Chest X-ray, AP view. Patient: 56 years old, sex M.
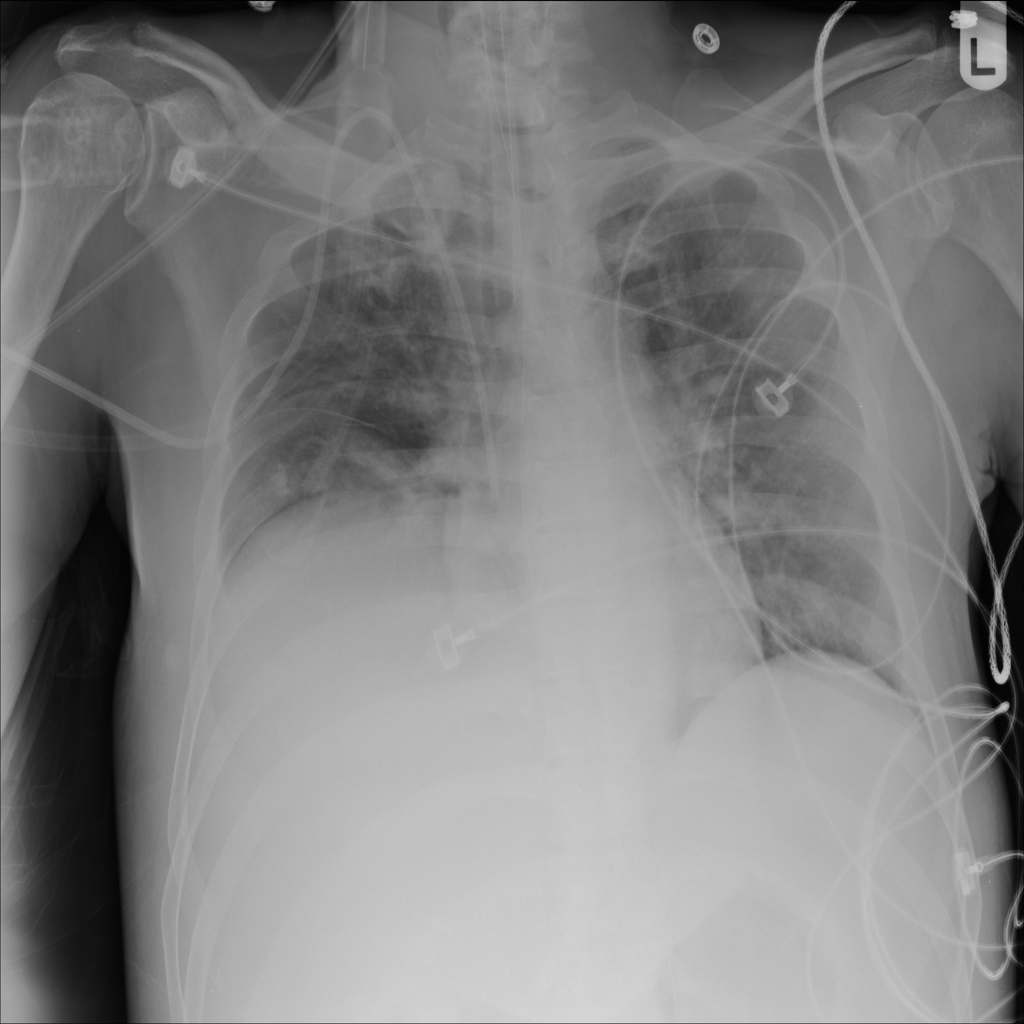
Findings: Atelectasis